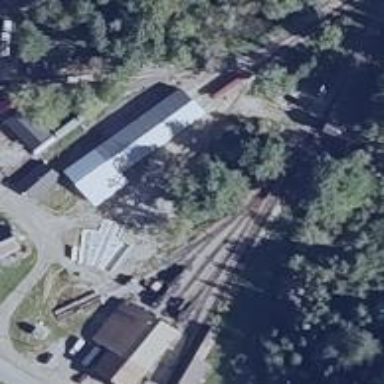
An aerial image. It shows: Narrow-gauge railway in yard setting.